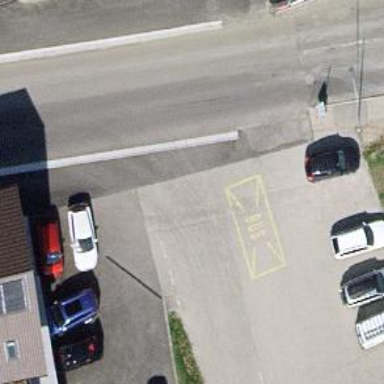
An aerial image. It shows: Unmarked crossing on the road.